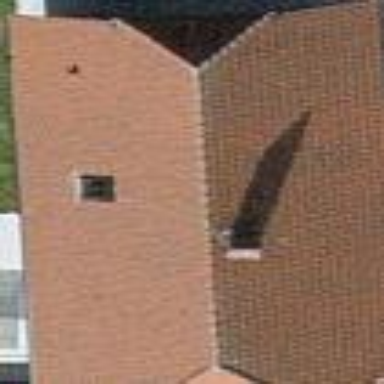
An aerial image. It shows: Half-hipped roof building.